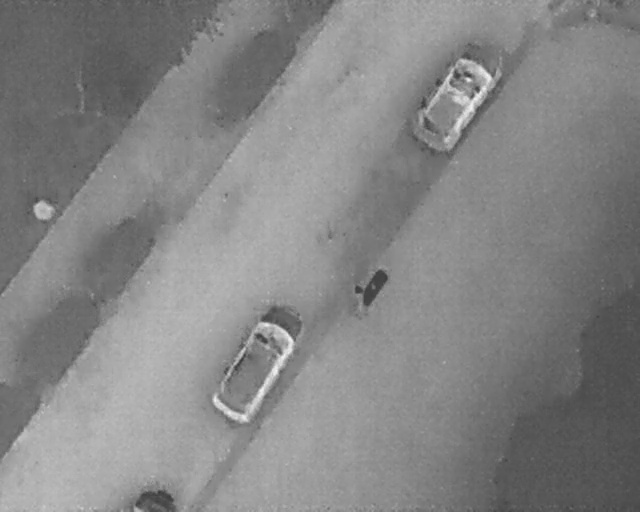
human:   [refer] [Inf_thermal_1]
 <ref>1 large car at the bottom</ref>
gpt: <box>[[30, 65, 50, 76, 33]]</box>

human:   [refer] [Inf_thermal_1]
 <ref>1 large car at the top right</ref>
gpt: <box>[[62, 13, 79, 24, 33]]</box>